Interaction volume radius: 10 \u00c5
Interaction volume height: 45 \u00c5
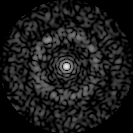
Disorder parameter: 0.8363